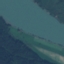
Land use / land cover: River